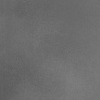
Atmospheric dust classification: dusty